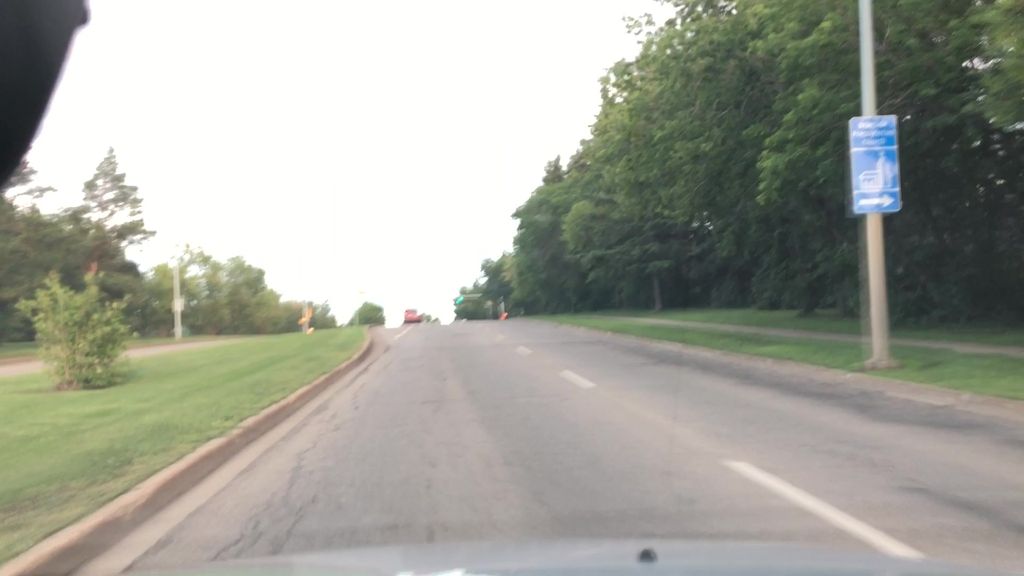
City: edmonton